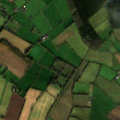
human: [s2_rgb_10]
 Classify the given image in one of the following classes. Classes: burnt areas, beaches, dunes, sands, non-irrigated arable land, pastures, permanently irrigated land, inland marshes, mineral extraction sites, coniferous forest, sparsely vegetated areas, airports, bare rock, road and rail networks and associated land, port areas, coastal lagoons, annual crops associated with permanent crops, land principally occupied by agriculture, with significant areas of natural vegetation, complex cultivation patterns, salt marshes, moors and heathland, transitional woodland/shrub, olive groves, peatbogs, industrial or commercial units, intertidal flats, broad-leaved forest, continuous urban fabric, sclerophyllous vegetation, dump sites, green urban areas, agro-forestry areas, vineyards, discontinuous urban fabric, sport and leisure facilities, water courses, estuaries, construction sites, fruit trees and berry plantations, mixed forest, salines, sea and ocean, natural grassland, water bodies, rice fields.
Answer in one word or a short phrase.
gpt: non-irrigated arable land, pastures, coniferous forest